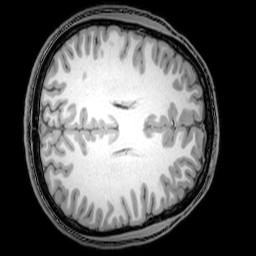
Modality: T1w
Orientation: axial
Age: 20
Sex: male
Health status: healthy
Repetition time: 0.081 s
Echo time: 0.037 s